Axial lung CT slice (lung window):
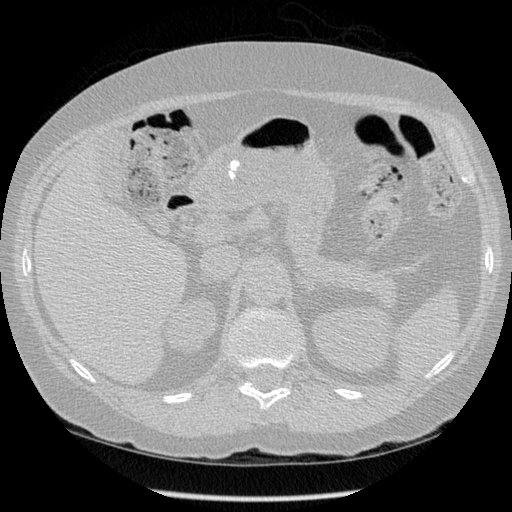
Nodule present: no